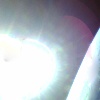
Label: sunburn